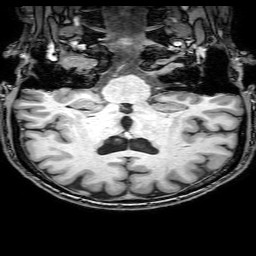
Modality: T1w
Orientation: sagittal
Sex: male
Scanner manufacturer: philips
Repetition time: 0.008147 s
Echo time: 0.00375 s